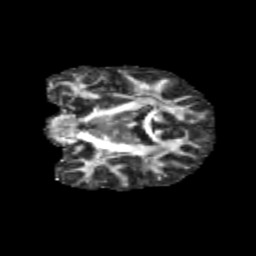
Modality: FA
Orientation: coronal
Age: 12
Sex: male
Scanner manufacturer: siemens
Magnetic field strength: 3 T
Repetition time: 3.8 s
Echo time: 0.07 s